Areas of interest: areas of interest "Xiamen Science and Technology Museum"
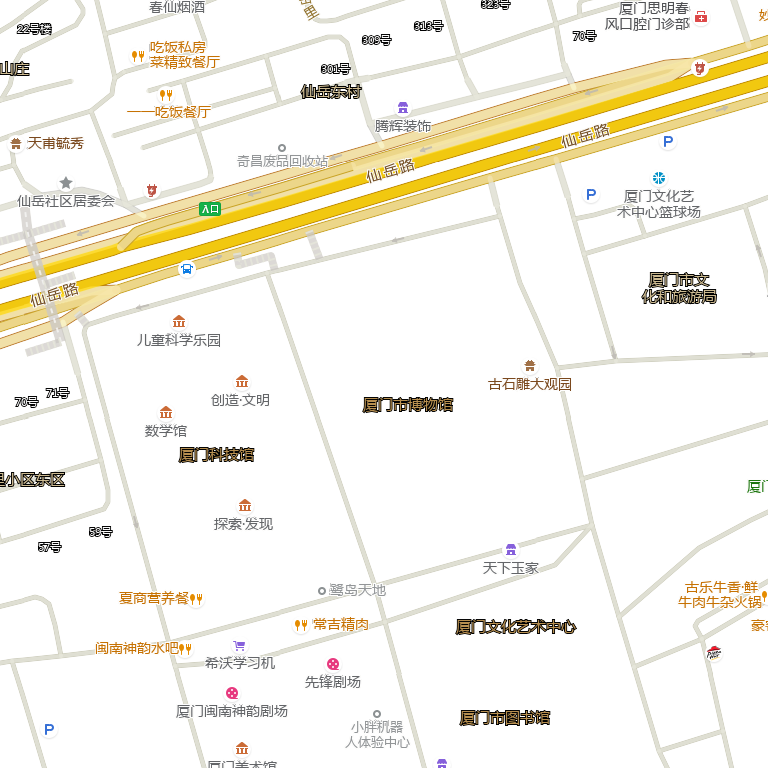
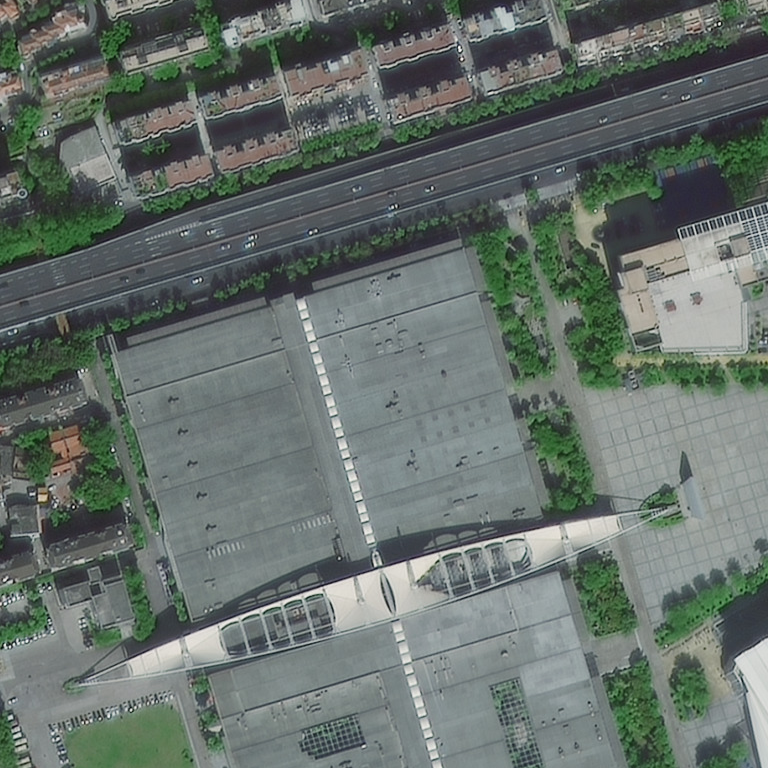